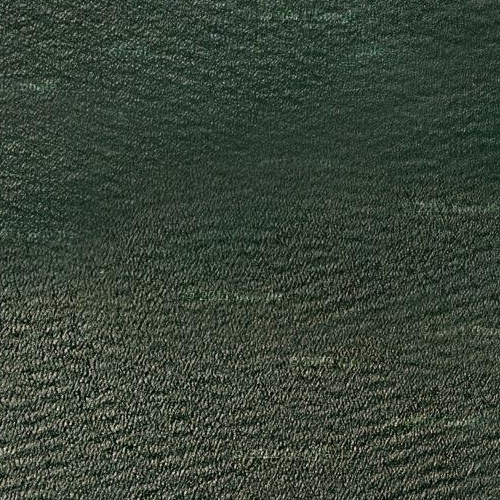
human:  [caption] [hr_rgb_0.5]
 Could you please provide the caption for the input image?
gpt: A part of ocean with deep green waters .

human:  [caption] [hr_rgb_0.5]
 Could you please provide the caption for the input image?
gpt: This is a part of ocean with dark water .

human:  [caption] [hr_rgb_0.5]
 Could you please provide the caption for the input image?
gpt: This is a part of deep green sea .

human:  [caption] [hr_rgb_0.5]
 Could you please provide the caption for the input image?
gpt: This is a part of deep green sea .

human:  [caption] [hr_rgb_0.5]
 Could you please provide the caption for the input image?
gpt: This is a part of ocean with dark water .